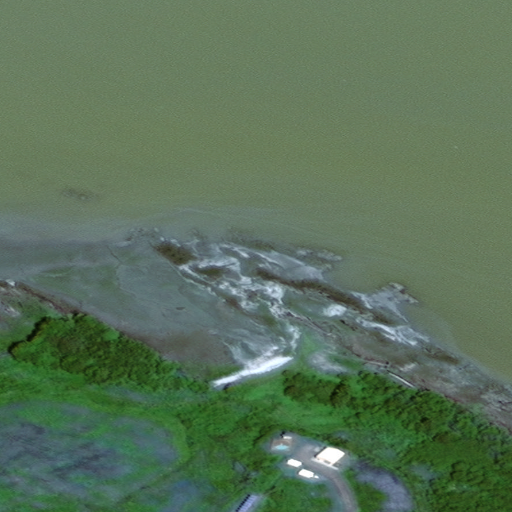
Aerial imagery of cape in Alaska named Polk Point containing only unknown